Field crop: maize
Growth stage: 1
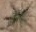
Species: salsola